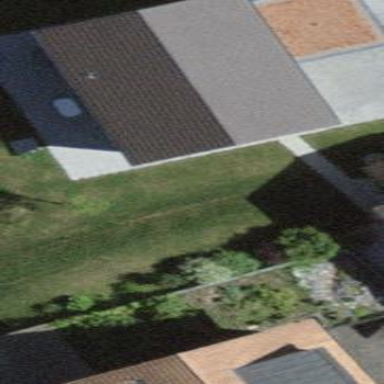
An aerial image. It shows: Simple and straightforward house.